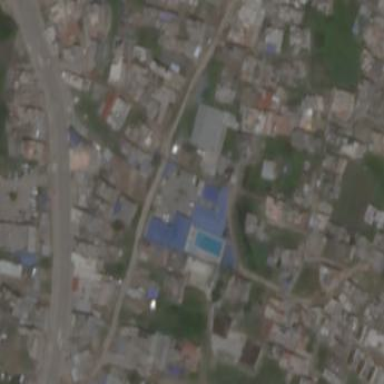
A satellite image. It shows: Sports center on leisure land.